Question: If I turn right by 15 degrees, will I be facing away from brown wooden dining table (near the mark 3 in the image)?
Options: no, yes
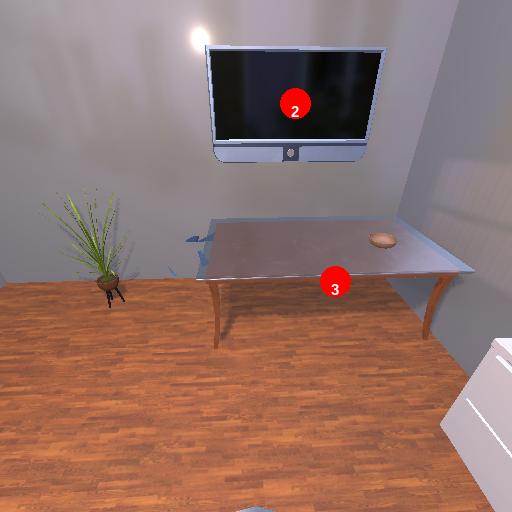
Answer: no